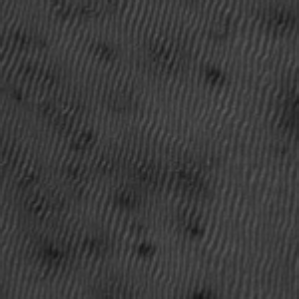
Label: frost